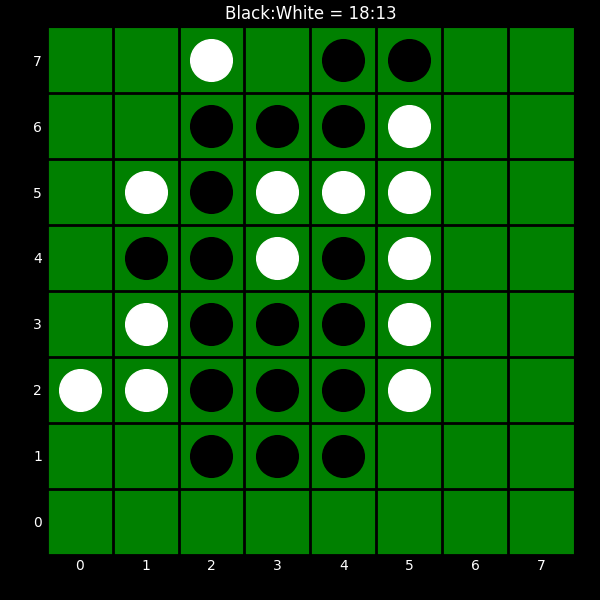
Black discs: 18
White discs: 13